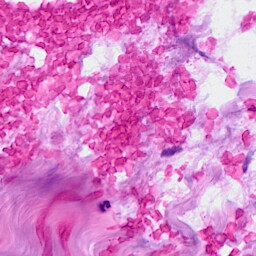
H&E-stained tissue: Breast